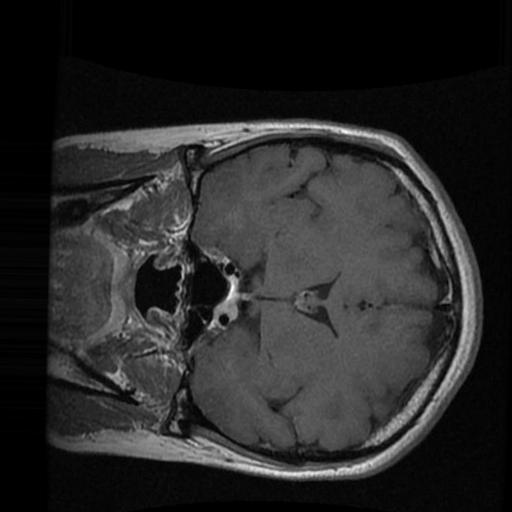
Label: brain_tumor